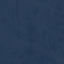
Label: SeaLake